Question: I am using ionic with cordova to build an app to which there are no errors visible to the CLI.
I am also using android studio to emulate an app.
Also, I am using chrome inspect feature to verify what is going on with my app, which I noticed theres an error saying the following:
> 'Uncaught TypeError: Object.assign is not a function'.
I am not exactly sure what that means or if that could be the error, I would really appreciate some help with this.
Here's a print screen: <URL>

Everytime i run my app both on android emulator or my own device using the build APK, my screen turns white after the splash screen and it stays like that forever, also whenever i try to send a push notification to my app, which is the context of my app, nothing happens.
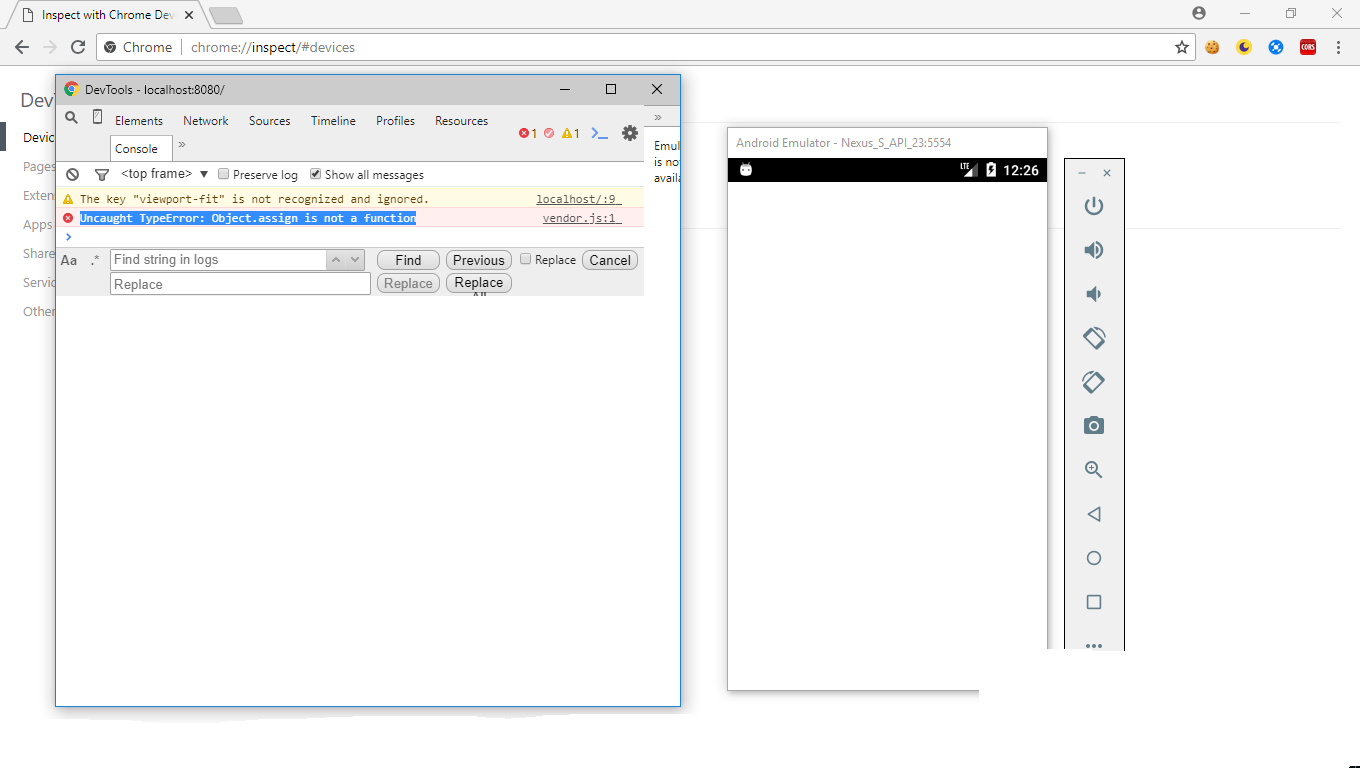
Answer: I fixed this issue by running ionic cordova emulate android --prod which debugged what exactly was going in, apparently i have one of my pages declared more than once.